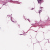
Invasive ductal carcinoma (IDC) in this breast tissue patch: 1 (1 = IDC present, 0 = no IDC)